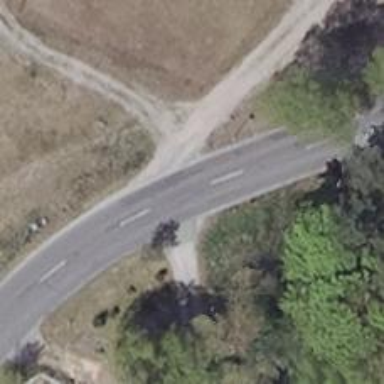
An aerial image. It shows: Service road.